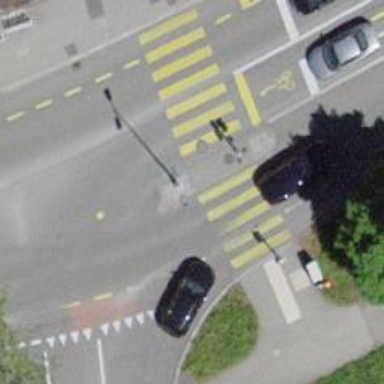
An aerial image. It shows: Crossing with traffic signals and pedestrian island.